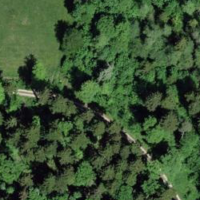
EUNIS habitat code: 43
Species observed at this site:
Corvus corone
Alcedo atthis
Sylvia borin
Aegithalos caudatus
Sylvia atricapilla
Spinus spinus
Poecile palustris
Erithacus rubecula
Cuculus canorus
Dryocopus martius
Certhia familiaris
Corvus corax
Periparus ater
Cyanistes caeruleus
Lophophanes cristatus
Sturnus vulgaris
Chloris chloris
Troglodytes troglodytes
Pyrrhula pyrrhula
Turdus merula
Hirundo rustica
Milvus migrans
Milvus milvus
Turdus pilaris
Mergus merganser
Regulus regulus
Coccothraustes coccothraustes
Phylloscopus trochilus
Tachybaptus ruficollis
Certhia brachydactyla
Anthus trivialis
Turdus philomelos
Anas crecca
Emberiza citrinella
Dendrocopos major
Prunella modularis
Turdus viscivorus
Buteo buteo
Turdus iliacus
Strix aluco
Muscicapa striata
Phylloscopus collybita
Dendrocoptes medius
Pica pica
Sitta europaea
Garrulus glandarius
Falco tinnunculus
Picus viridis
Ficedula hypoleuca
Grus grus
Motacilla cinerea
Anas platyrhynchos
Streptopelia decaocto
Fringilla coelebs
Regulus ignicapilla
Streptopelia turtur
Carduelis carduelis
Columba palumbus
Phalacrocorax carbo
Fringilla montifringilla
Parus major
Columba oenas
Accipiter nisus